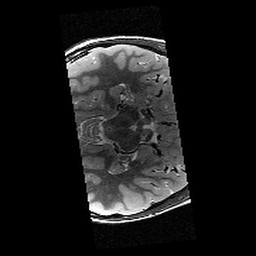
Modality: T2w
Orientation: axial
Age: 9
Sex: male
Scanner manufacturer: siemens
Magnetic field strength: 3 T
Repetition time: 9.23 s
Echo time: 0.067 s